Field crop: tomato
Growth stage: 1
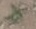
Species: solanum